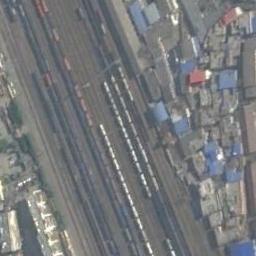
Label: railway